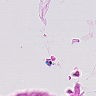
Metastatic tissue present: no